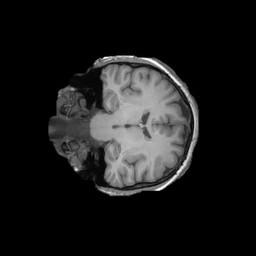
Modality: T1w
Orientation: coronal
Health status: ill
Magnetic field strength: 3 T